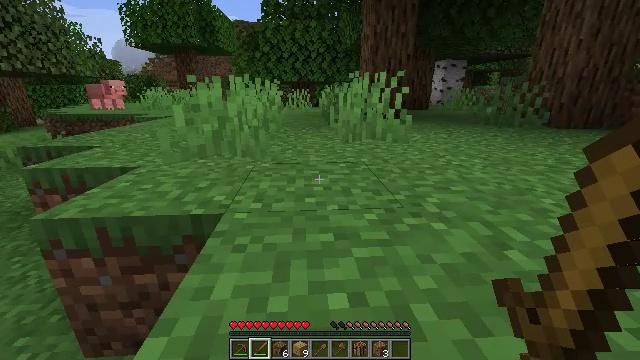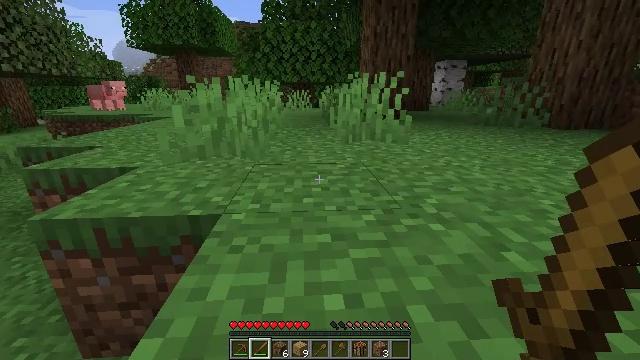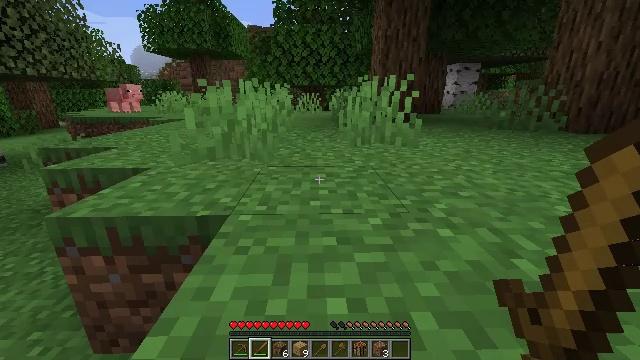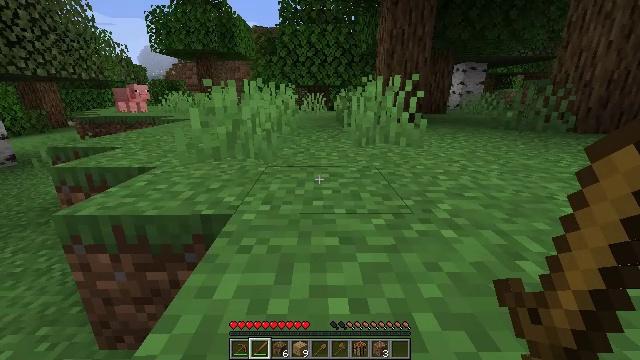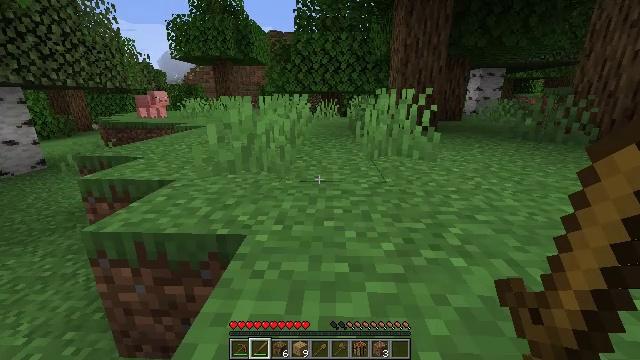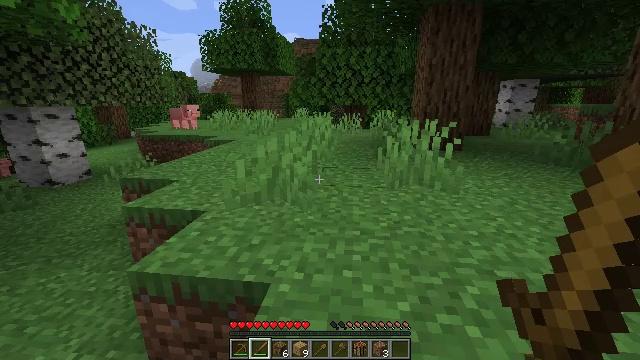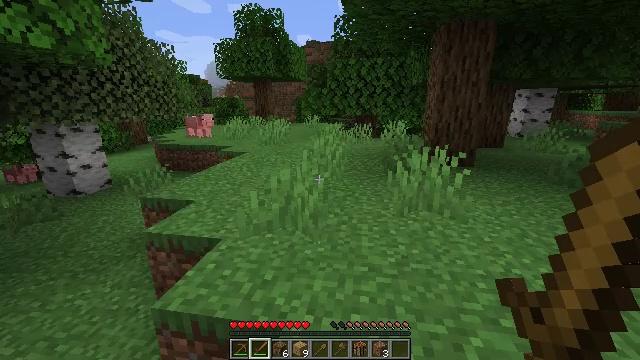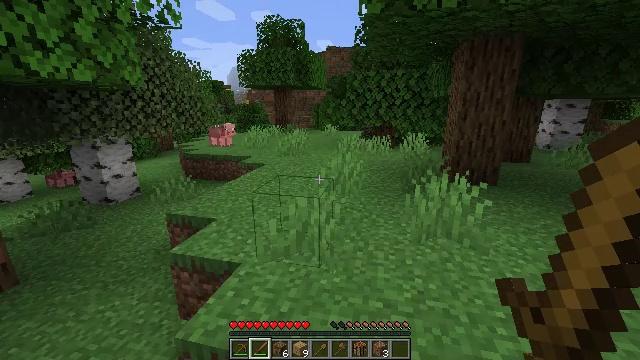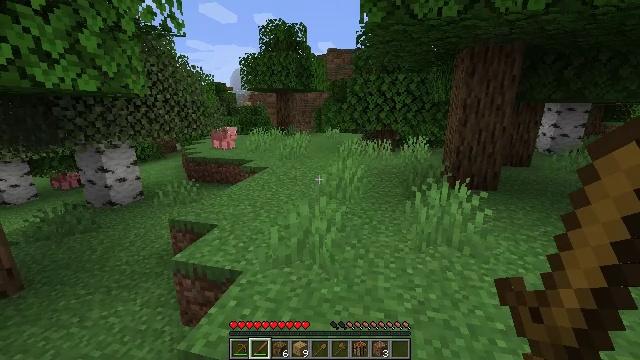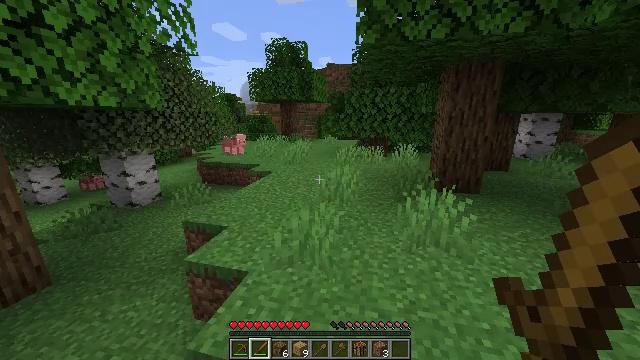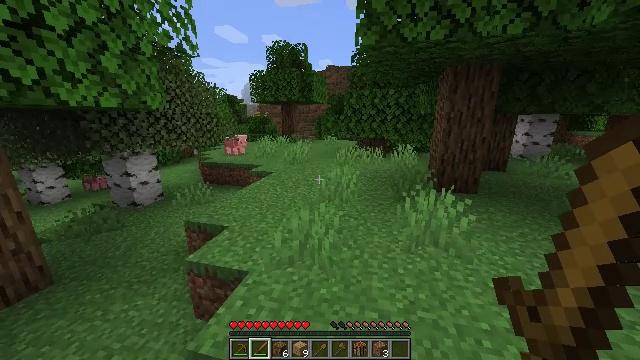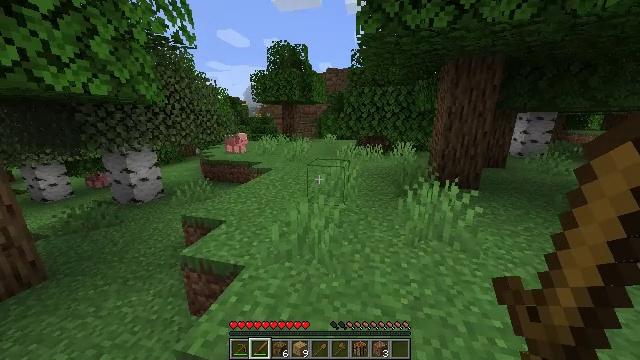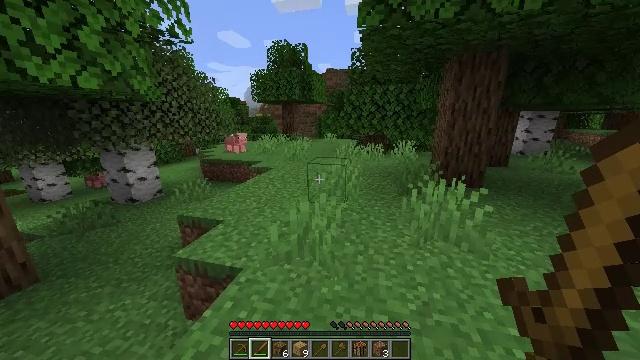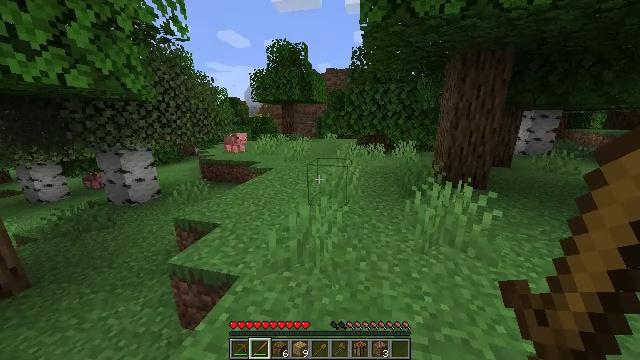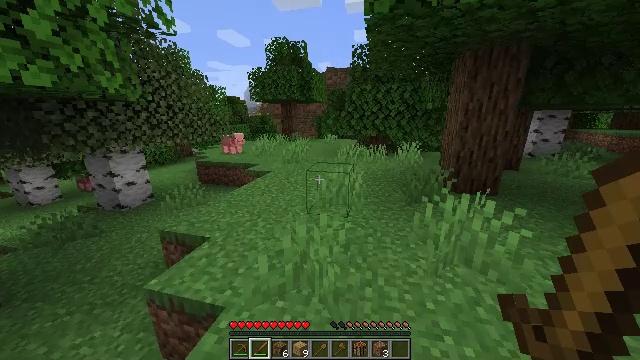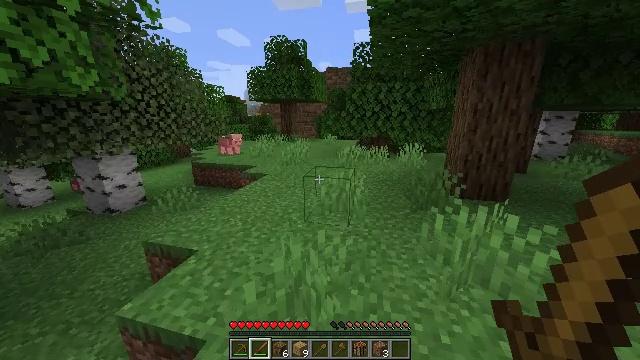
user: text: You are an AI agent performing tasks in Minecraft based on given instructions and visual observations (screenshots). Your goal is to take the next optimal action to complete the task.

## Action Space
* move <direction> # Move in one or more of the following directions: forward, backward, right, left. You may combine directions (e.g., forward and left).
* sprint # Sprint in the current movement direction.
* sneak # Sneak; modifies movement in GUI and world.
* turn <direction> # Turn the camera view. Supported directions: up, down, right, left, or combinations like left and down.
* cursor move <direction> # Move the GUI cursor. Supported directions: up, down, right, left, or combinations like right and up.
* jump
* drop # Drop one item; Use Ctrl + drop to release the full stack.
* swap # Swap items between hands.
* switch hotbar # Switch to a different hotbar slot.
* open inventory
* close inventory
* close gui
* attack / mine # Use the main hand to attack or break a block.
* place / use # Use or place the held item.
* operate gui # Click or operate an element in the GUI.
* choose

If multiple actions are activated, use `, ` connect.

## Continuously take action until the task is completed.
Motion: motion action
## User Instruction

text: Gather grass block for landscaping.
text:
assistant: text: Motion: move forward, sprint
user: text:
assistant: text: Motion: move forward, sprint, turn left
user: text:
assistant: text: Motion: move forward, sprint, turn left
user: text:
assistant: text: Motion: move forward, sprint, turn left, jump
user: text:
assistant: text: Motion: move forward, sprint, turn left, jump
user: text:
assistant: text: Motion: move forward, sprint, turn left, jump
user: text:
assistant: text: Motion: move forward, sprint, turn left, jump
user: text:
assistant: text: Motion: move forward, sprint, jump
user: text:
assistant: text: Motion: move forward, sprint
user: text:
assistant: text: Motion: move forward, sprint
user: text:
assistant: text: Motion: move forward, sprint
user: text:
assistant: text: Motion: move forward, sprint
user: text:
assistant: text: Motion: move forward, sprint
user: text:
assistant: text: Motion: move forward, sprint
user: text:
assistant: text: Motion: move forward, sprint
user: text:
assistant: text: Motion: move forward, sprint
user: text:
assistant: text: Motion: move forward, sprint
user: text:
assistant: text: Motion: move forward, sprint
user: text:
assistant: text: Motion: move forward, sprint
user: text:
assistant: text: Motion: move forward, sprint
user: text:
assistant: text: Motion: move forward, sprint
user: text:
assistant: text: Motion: move forward, sprint
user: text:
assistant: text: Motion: move forward, sprint
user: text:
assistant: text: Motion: move forward, sprint
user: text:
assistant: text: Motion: move forward, sprint
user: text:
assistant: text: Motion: move forward, sprint
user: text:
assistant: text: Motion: move forward, sprint
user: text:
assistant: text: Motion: move forward, sprint
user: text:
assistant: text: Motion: move forward, sprint
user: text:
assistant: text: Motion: move forward, sprint, turn left